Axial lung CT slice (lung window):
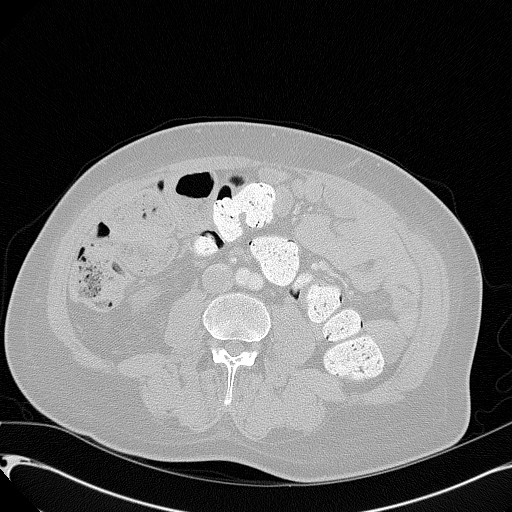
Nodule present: no